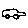
Label: car